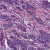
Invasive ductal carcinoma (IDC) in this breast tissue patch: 1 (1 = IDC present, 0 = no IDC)